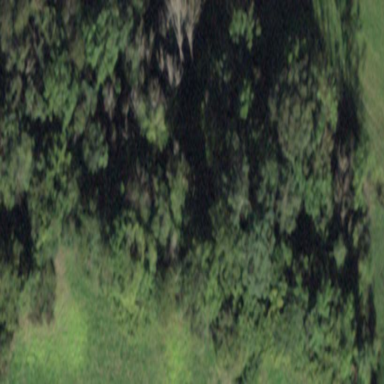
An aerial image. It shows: Forest area.